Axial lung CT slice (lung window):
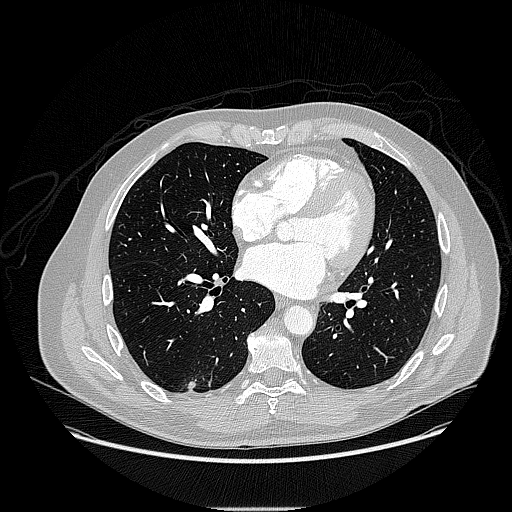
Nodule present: yes
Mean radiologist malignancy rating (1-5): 3.75